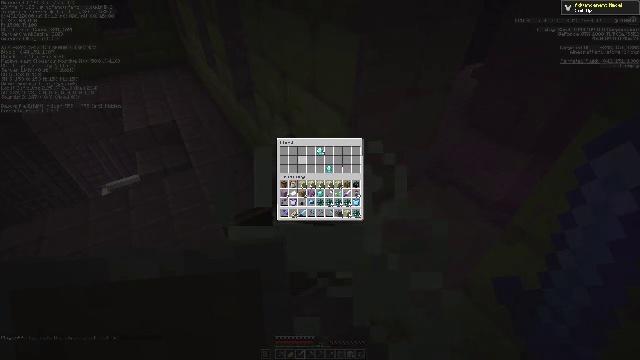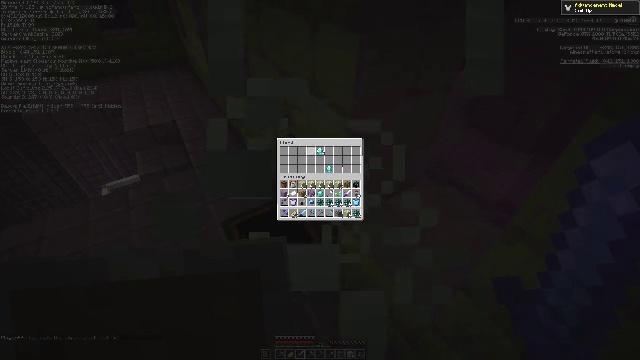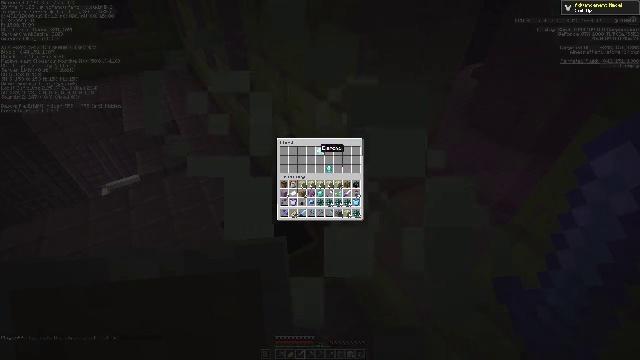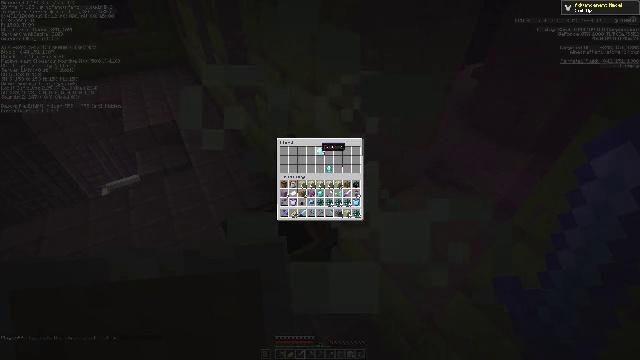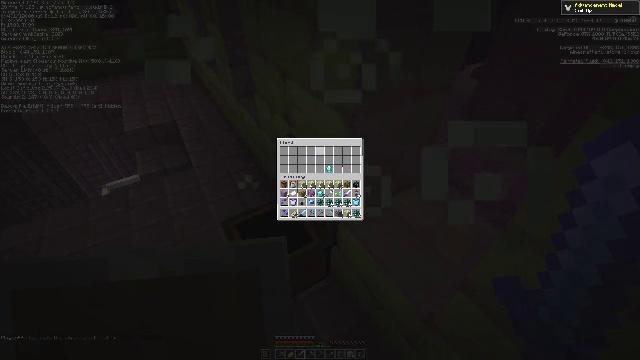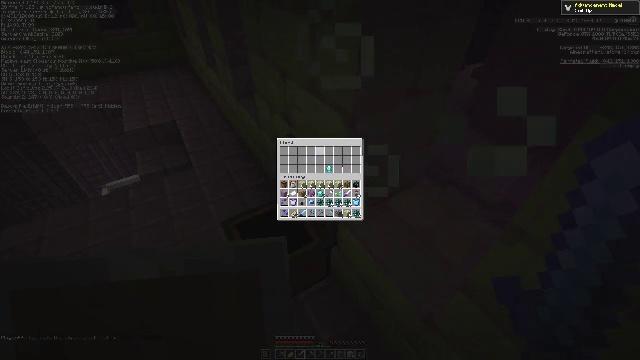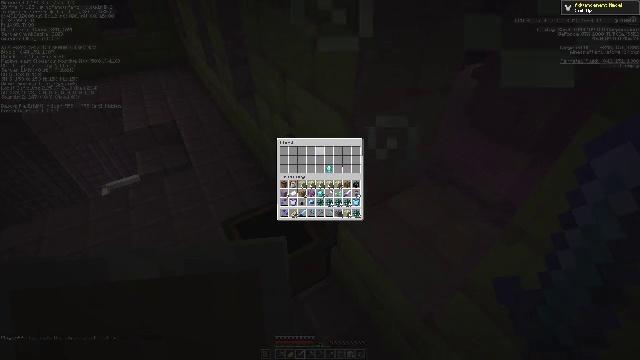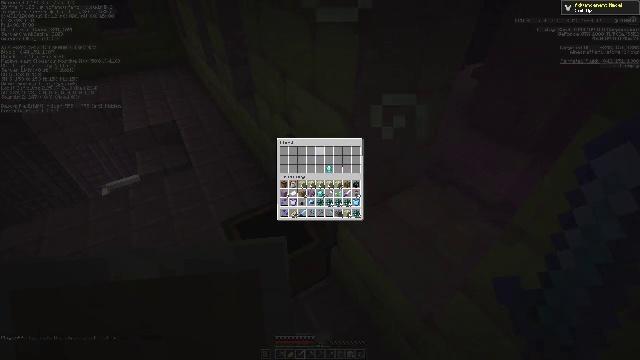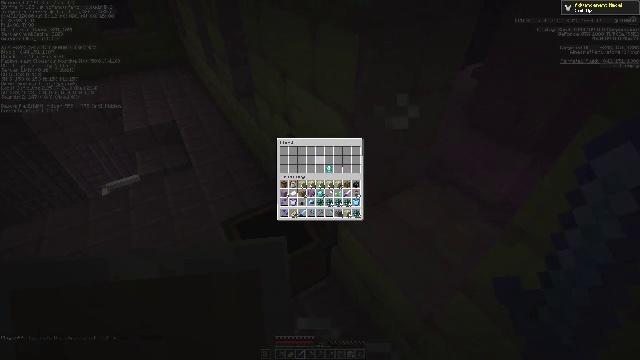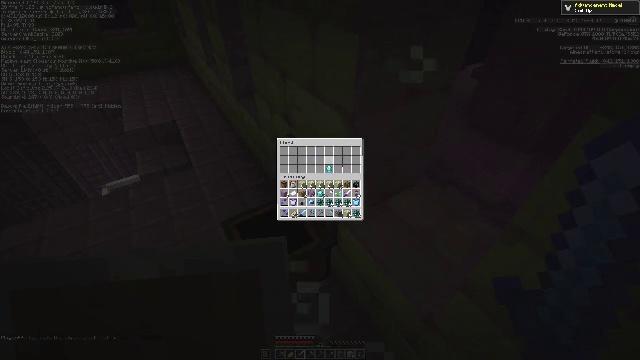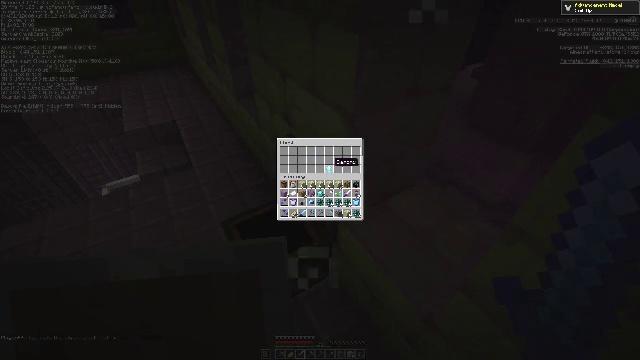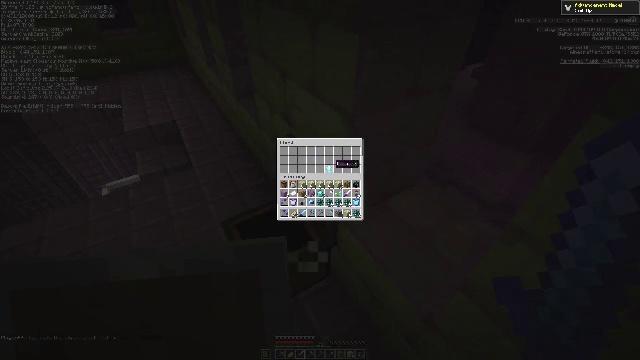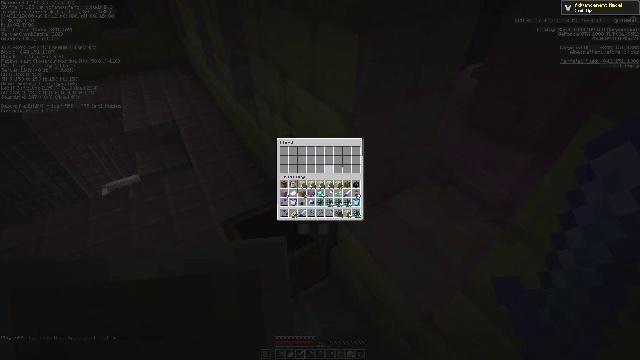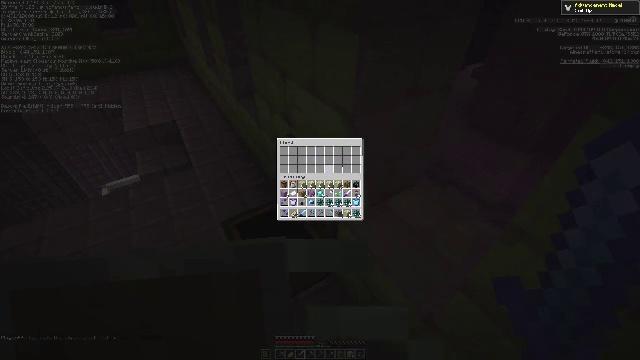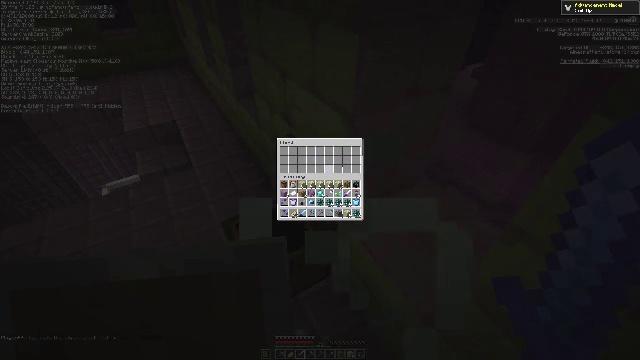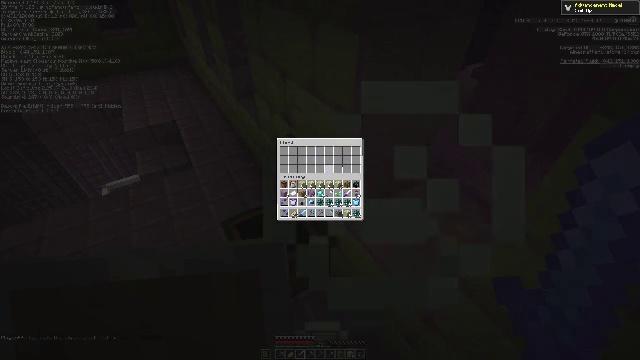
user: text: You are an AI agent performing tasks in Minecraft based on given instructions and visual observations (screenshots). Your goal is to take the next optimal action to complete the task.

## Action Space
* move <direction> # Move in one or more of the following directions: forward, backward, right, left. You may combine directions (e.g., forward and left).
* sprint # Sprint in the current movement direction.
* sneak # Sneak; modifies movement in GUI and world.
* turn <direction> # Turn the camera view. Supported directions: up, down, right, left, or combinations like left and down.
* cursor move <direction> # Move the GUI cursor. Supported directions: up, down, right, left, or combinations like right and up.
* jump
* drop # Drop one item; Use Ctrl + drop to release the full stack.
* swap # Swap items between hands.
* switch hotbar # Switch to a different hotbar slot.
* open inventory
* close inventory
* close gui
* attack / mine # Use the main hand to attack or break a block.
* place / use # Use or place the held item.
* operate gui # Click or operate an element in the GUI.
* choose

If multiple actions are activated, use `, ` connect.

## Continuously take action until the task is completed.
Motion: motion action
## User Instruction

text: Gather the chest from its place.
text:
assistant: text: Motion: sneak, turn right and up
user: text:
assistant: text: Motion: sneak
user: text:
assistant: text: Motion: sneak
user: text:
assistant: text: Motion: sneak, attack / mine
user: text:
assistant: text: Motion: sneak, attack / mine
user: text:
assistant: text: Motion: sneak, attack / mine
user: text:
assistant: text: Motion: sneak, attack / mine
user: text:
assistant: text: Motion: sneak, turn right and down
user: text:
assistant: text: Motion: sneak, turn right and down
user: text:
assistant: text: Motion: sneak, turn down
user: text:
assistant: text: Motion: sneak
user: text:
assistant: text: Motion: sneak, attack / mine
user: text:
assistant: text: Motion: sneak, attack / mine
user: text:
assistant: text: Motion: sneak, attack / mine
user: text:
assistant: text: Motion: sneak, attack / mine
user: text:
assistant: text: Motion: sneak
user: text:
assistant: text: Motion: sneak
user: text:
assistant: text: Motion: sneak
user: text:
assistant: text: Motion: no_op
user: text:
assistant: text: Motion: no_op
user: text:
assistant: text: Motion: no_op
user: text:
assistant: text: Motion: no_op
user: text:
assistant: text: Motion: no_op
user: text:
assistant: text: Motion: no_op
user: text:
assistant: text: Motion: close inventory
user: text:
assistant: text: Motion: close inventory
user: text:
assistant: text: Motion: turn left and up, close inventory
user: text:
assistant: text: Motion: turn left and up
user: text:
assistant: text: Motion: turn left and up
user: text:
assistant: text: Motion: turn left and up